Question: I have a web application where I bind Google Realtime API collaborative strings to UI components and get saved as binary files in Google Drive. I also have a need to create a custom search page where users can pick and choose to search against very specific set of collaborative strings in the files.
For example, if I have multiple collaborative strings saved in the model
'''
...
model.getRoot().set('text1', someCollaborativeString1);
...
model.getRoot().set('text2', someCollaborativeString2);
...
model.getRoot().set('text3', someCollaborativeString3);
'''
I want to be able to search files that contain a string in any set of those 3 collaborative strings as well as the title and description of the file.
All I found in Google's documentation is the following parameter in the query.

This tells me I cannot do my kind of advance search on the binary files. Is there a way to achieve what I want to do?
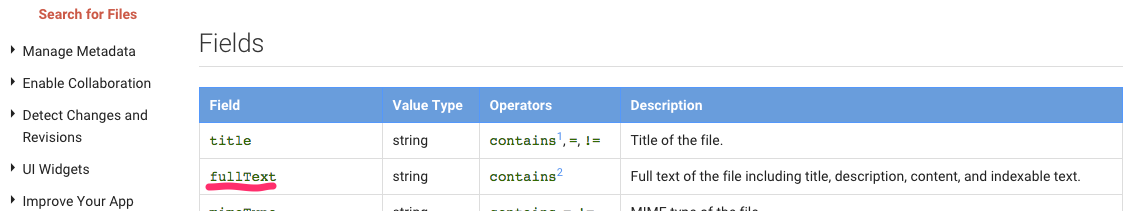
Answer: You can set the IndexableText on the file in drive to the contents of your collaborative strings. See <URL>
Unfortunately you need to set this text manually, there is no streamlined way to automatically search over the contents.